Question: I have the following widget :

The Image is ok if the widget size w=h , but its streching if different.
How to keep it proportional ? And resize should even work.
My XML :
'''
<?xml version="1.0" encoding="utf-8"?>
<FrameLayout xmlns:android="http://schemas.android.com/apk/res/android"
android:id="@+id/Widget"
android:layout_width="match_parent"
android:layout_height="match_parent"
android:gravity="center" >
<ImageView
android:id="@+id/buttonwidget"
android:src="@drawable/normalwidget"
android:layout_gravity="center"
android:adjustViewBounds="true"
android:fitsSystemWindows="true"
android:layout_width="match_parent"
android:layout_height="match_parent"
android:scaleType="fitXY" >
</ImageView>
'''
I would prefer a XML solution and not Drawable code if possible.
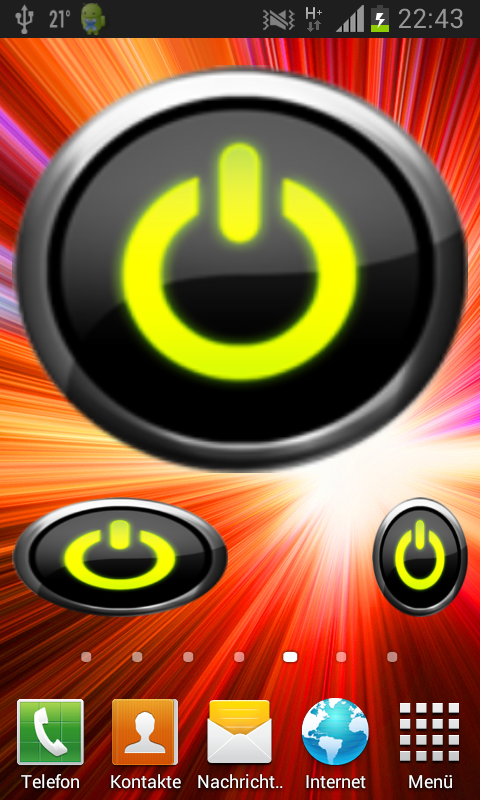
Answer: Thanks to @Samuil Yanovski he did fix it..
i changed my XML to :
'''
<?xml version="1.0" encoding="utf-8"?>
<FrameLayout xmlns:android="http://schemas.android.com/apk/res/android"
android:id="@+id/Widget"
android:layout_width="match_parent"
android:layout_height="match_parent"
android:gravity="center" >
<ImageView
android:id="@+id/buttonwidget"
android:src="@drawable/normalwidget"
android:layout_gravity="center"
android:adjustViewBounds="true"
android:layout_width="match_parent"
android:layout_height="match_parent"
android:scaleType="fitCenter">
</ImageView>
</FrameLayout>
'''
And all is fine how i like it :)